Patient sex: M
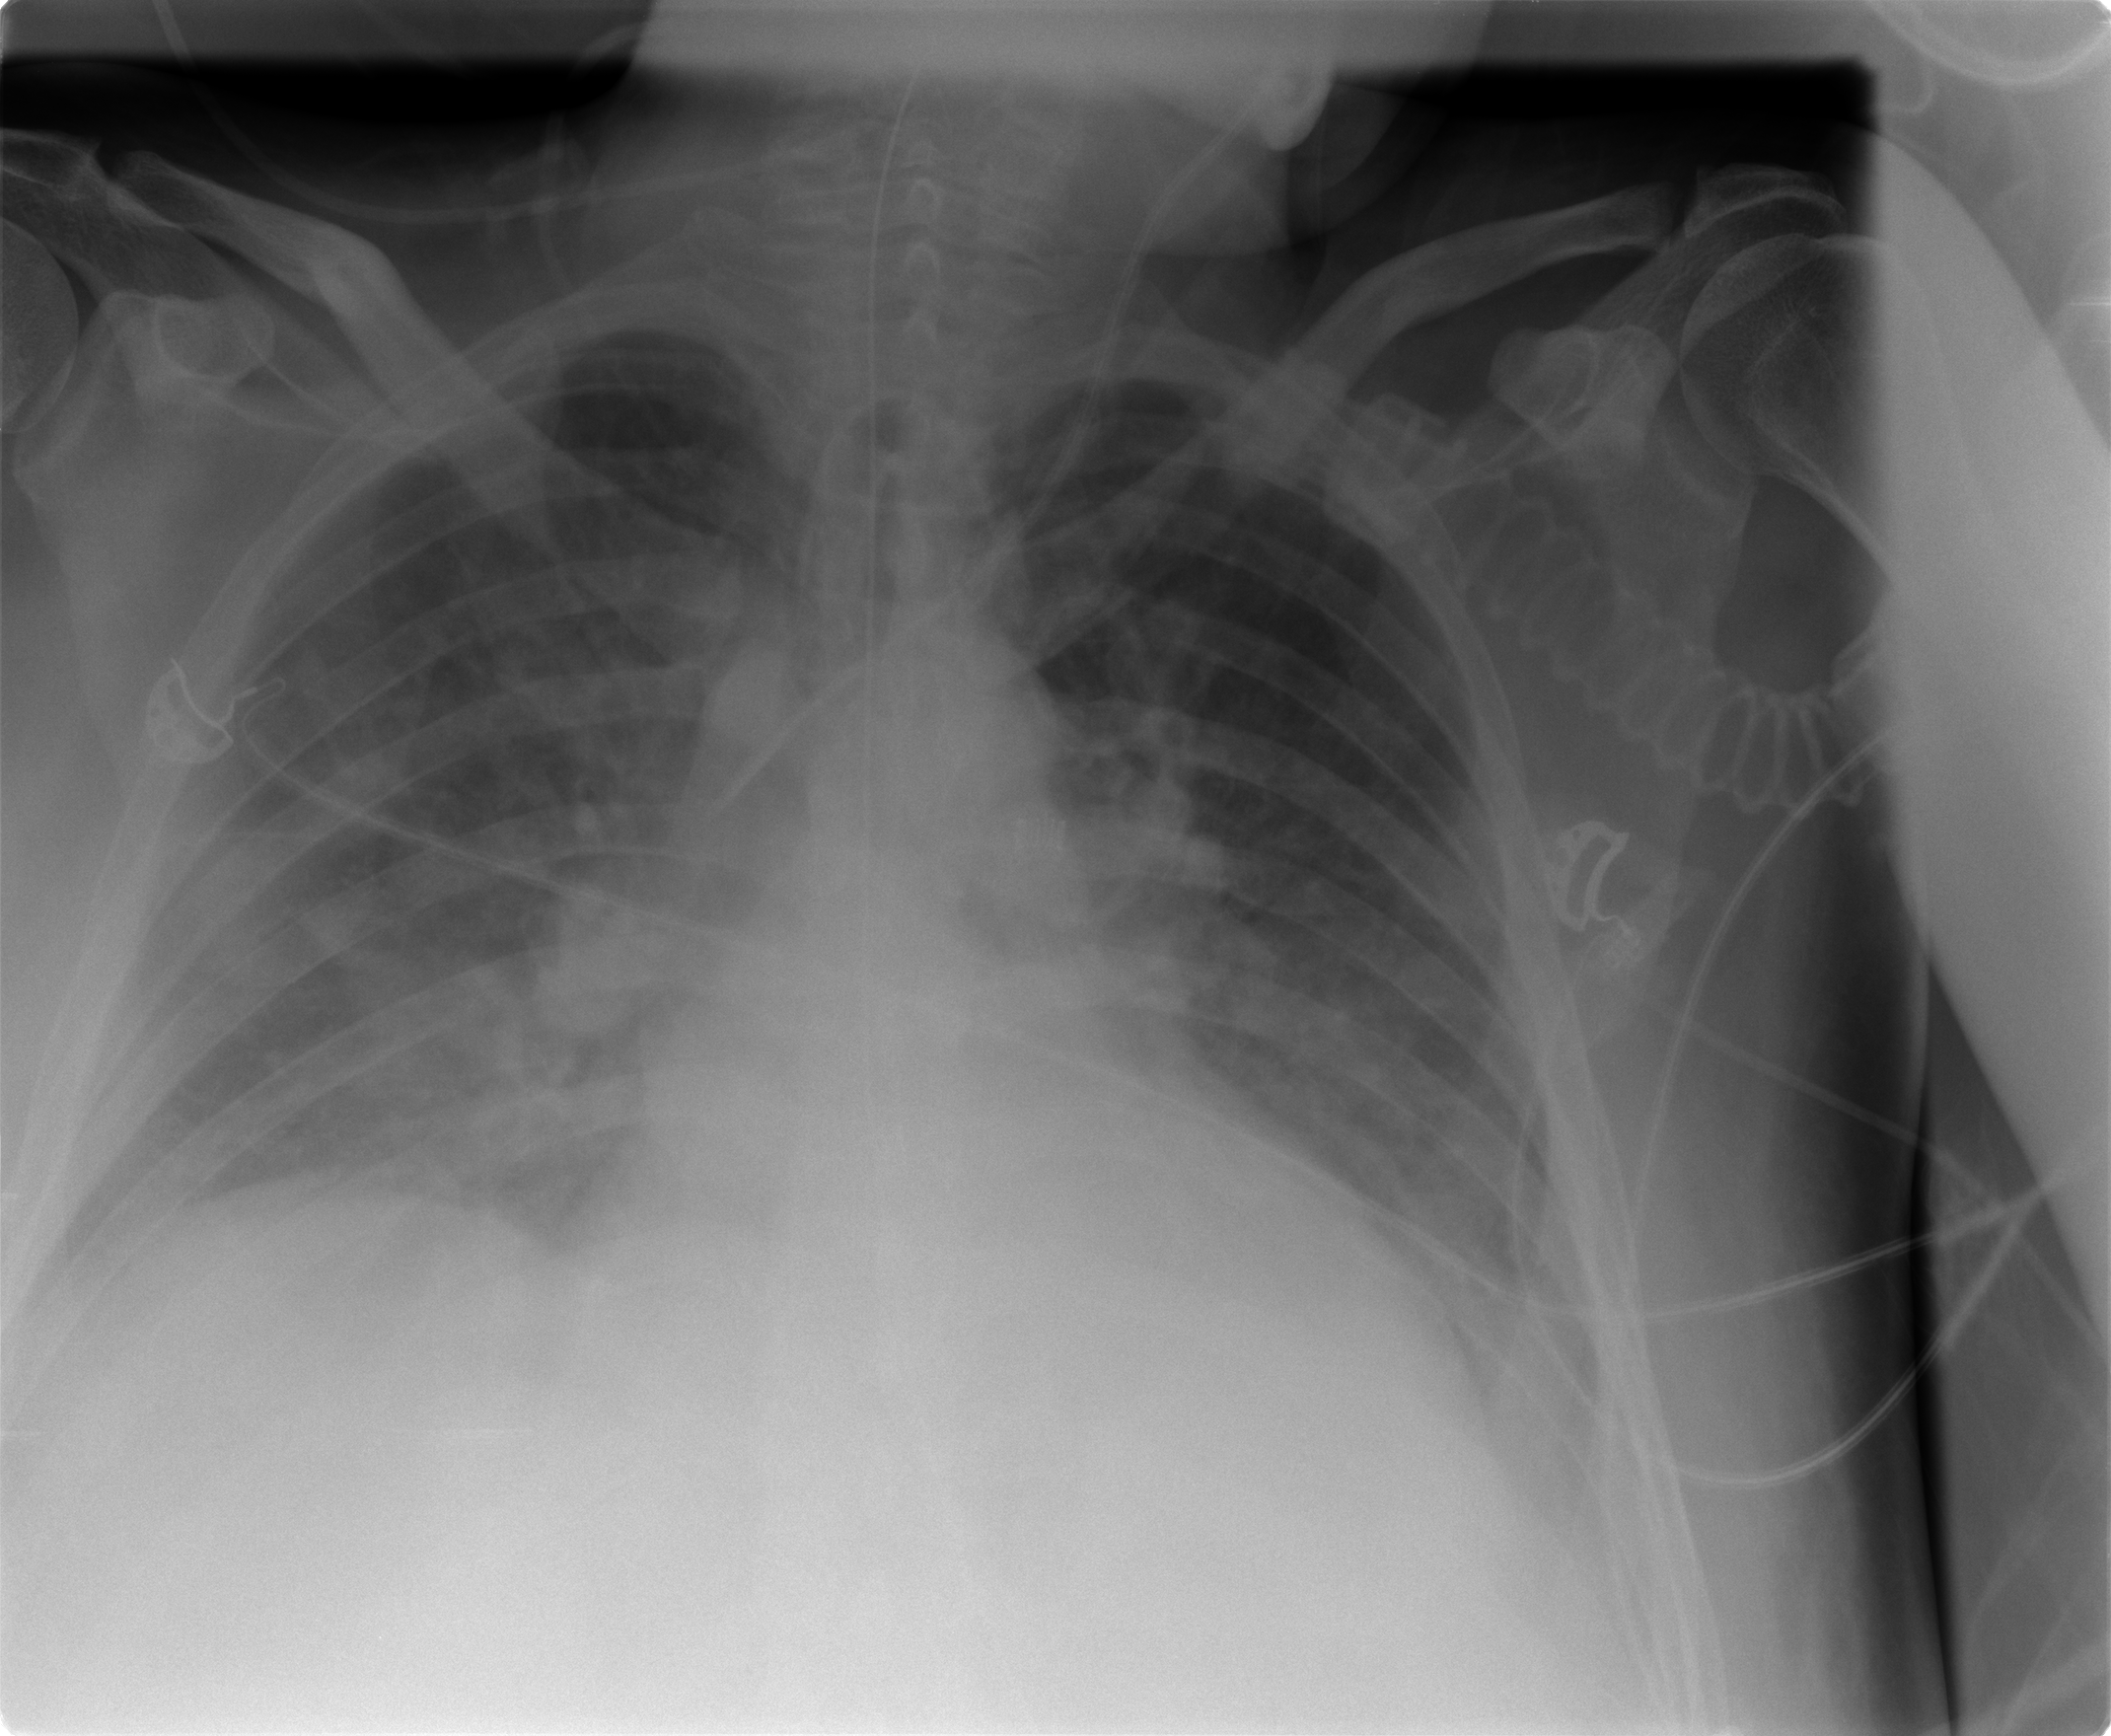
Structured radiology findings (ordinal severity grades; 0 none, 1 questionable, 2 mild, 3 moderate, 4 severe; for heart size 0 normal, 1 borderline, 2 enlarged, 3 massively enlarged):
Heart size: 2
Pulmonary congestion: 1
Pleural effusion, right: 0
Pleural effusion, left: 2
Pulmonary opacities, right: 2
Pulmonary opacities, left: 0
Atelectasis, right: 2
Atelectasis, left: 2